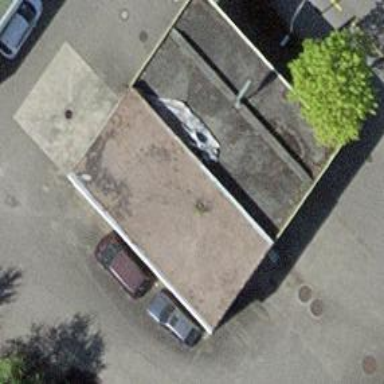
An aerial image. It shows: Fuel station.